Question: I've created custom image in photoshop which I wanted to use as my Windows Form shape. I've set Windows form background color to the same color as transparency key, but when I run application large portion of that background color is not transparent as you can see on this picture:

What's the reason of this issue and how can it be fixed? Could you please point me in the right direction? Thanks in advance!
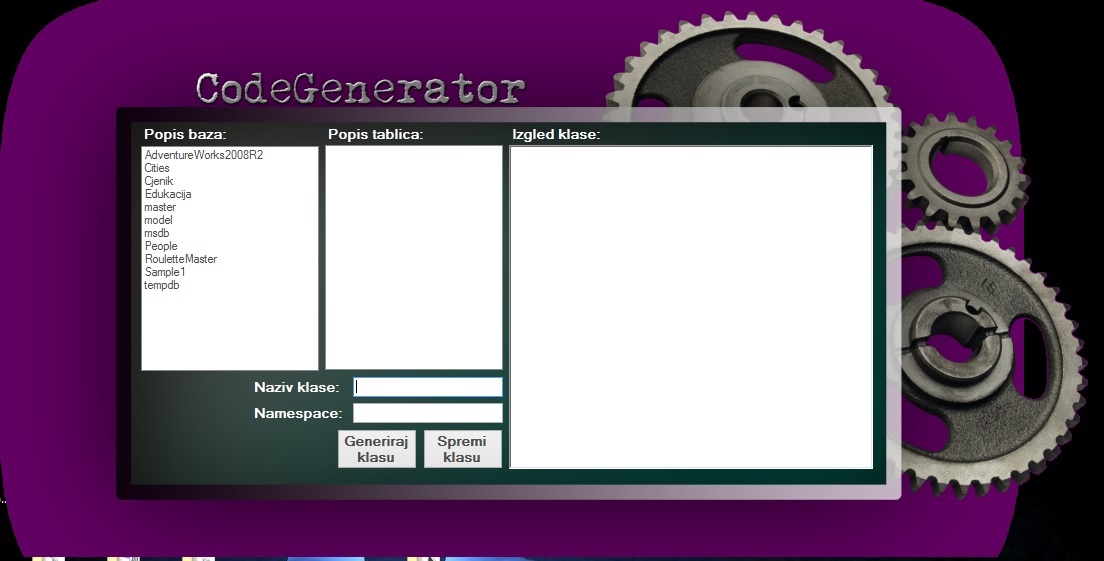
Answer: I figured out that this happened to me because shadings my image dropped over transparency key color changed the actual background color even if it was only for a bit and could not be seen by human eye. That's the real reason it wasn't recognized as transparency color, but thanks to <URL> project, I managed to get the looks I wanted. Now my code generator looks "awesome". I started learning WPF, but there are many people on the internet talking that WPF is dead. Now I'm not even sure what most of the companies are using for their desktop apps.. well, nevermind. Thanks once again to the creator of Alpha Blended winforms and thank you guys for help! If anyone wanted to see final look of the forms here it is: